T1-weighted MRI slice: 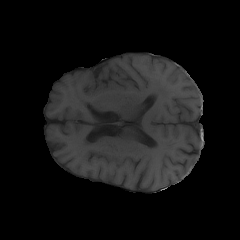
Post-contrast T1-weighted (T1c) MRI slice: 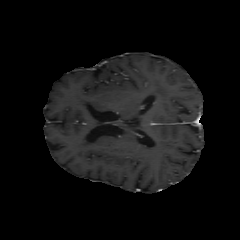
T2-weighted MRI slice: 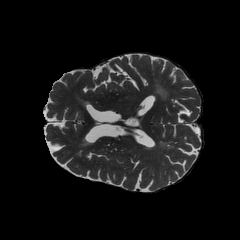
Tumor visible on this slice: no